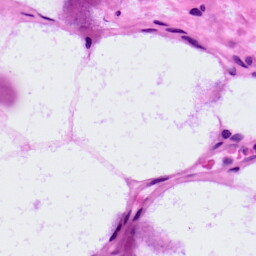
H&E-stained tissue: LymphNode